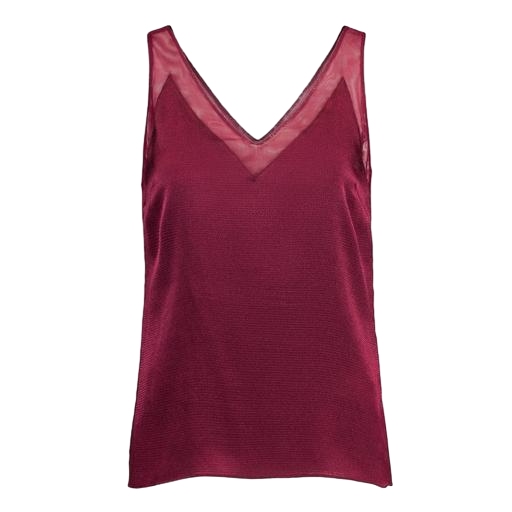
mesh tank top, red avalon v-neck sleeveless top, camisole top, white background